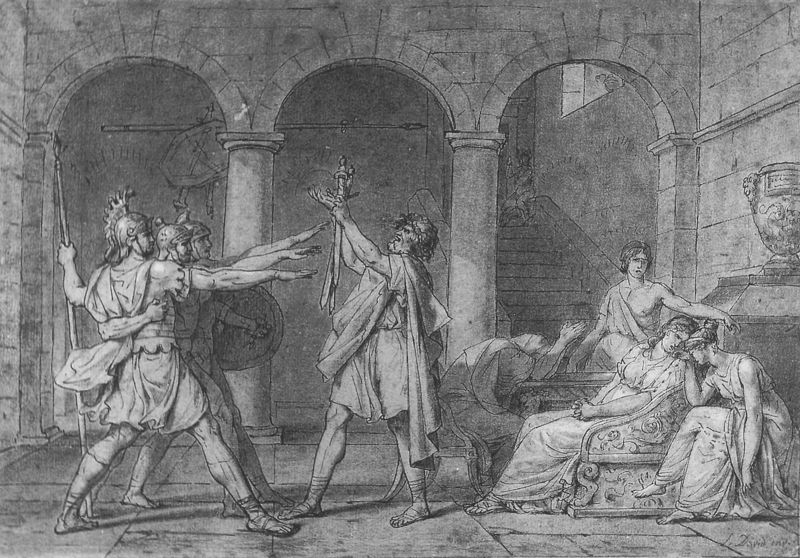
Titel: Studie zum “Schwur der Horatier”
Künstler: Jacques-Louis David
Institution: Paris, Musée du Louvre
Schlagwörter: angriff, kampf, mann, frauen, menschen, damen, frau, männer, säulen, zeichnung, trauer, innenraum, sessel, krug, vase, treppe, soldaten, stufen, sandalen, halle, bögen, schild, druck, schwarz-weiß, stich, schwert, schwerter, verhaftung, überfall, helm, rom, römer, helme, krieger, speer, pfeil, stocj, männe, klage, rfrau